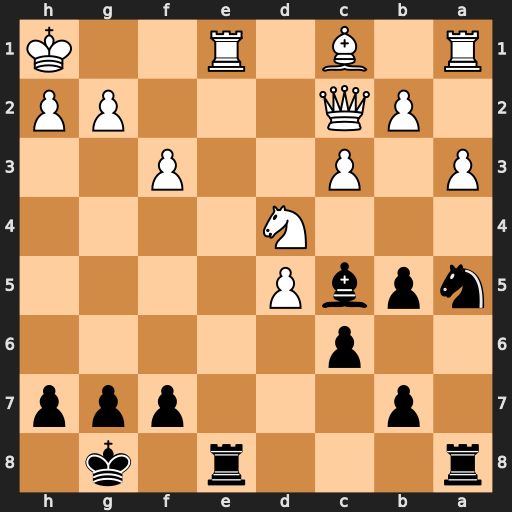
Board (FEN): r3r1k1/1p3ppp/2p5/npbP4/3N4/P1P2P2/1PQ3PP/R1B1R2K
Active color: b
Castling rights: -
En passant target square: -
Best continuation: Rxe1#